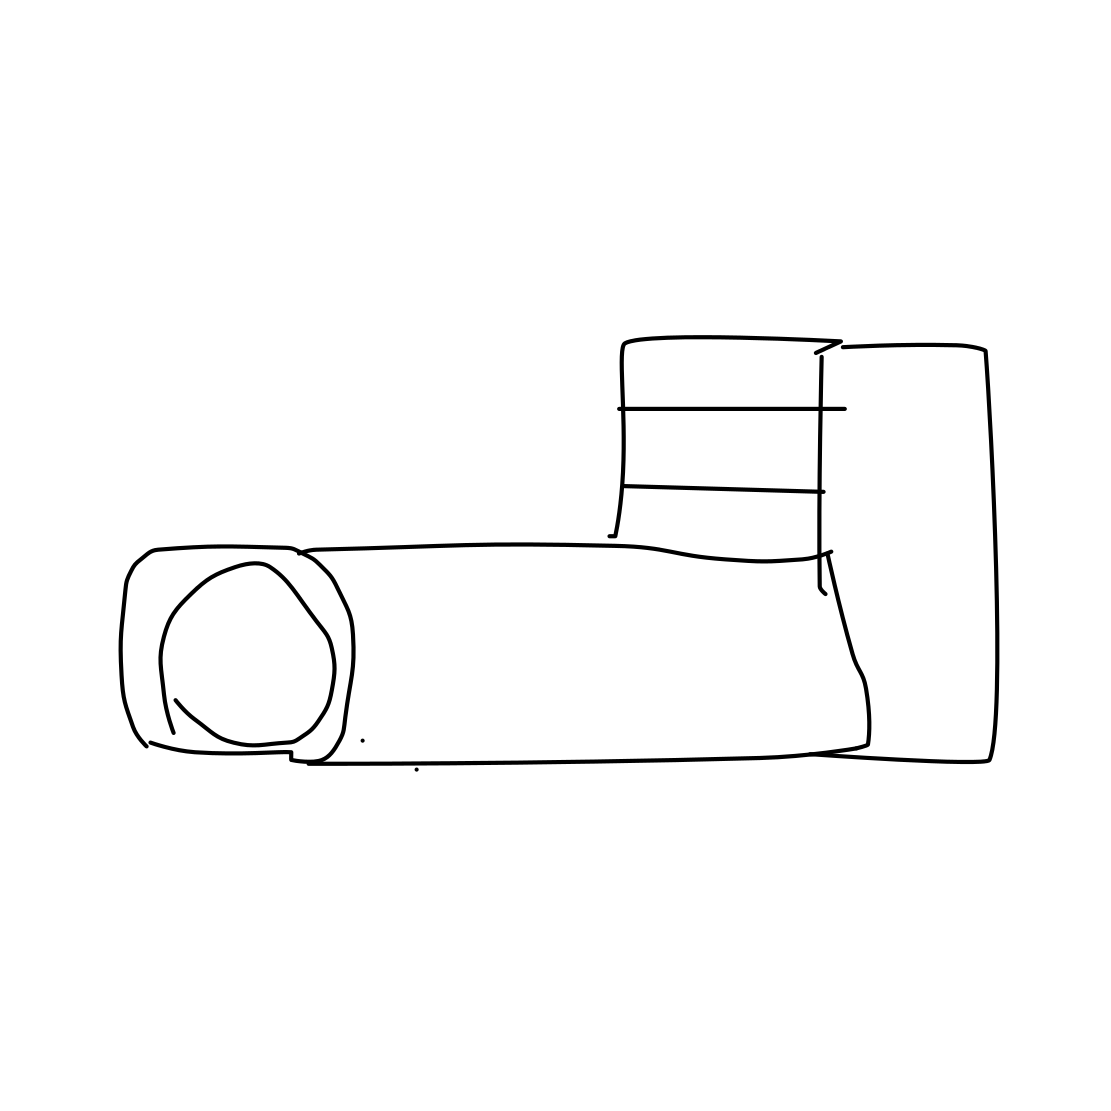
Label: microscope